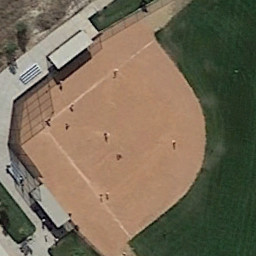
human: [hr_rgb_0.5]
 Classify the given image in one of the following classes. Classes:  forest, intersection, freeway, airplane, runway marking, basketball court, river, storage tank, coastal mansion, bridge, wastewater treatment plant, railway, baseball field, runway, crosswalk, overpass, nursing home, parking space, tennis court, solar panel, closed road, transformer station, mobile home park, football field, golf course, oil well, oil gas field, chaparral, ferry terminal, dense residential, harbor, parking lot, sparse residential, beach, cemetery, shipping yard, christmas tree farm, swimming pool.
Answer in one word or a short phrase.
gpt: baseball field